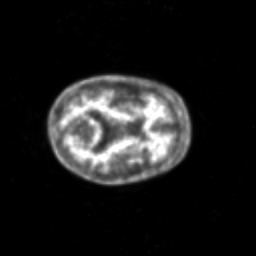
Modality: PET
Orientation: axial
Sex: female
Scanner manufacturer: siemens